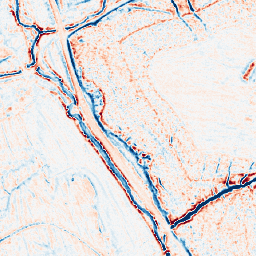
Category: edge_preserving
Decomposition family: bilateral
Decomposition parameters: d: 9
sigma_color: 75
sigma_space: 25
Upsampling method: nearest
Upsampling parameters: scale: 2
Upsampling scale: 2